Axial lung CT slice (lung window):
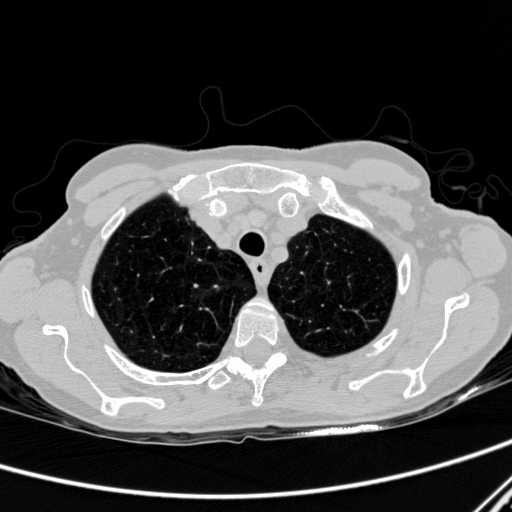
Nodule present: no